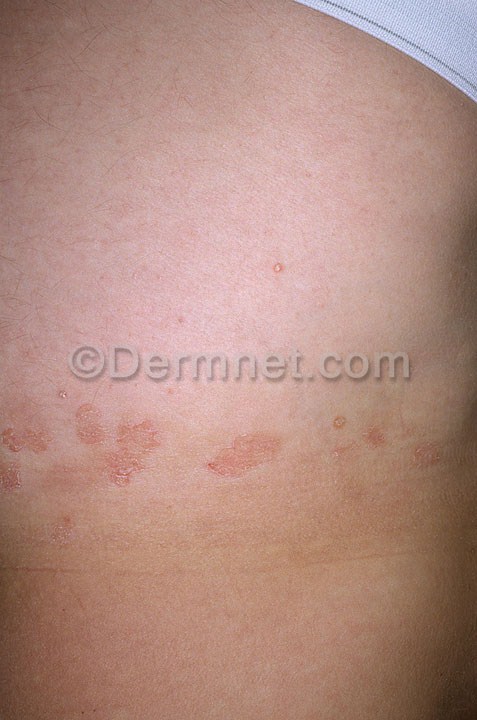
Disease: Eczema Photos